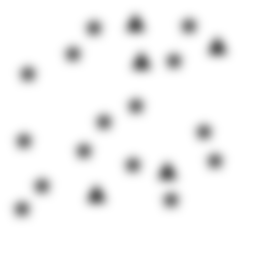
Squares: 0
Triangles: 5
Stars: 15
Total shapes: 20